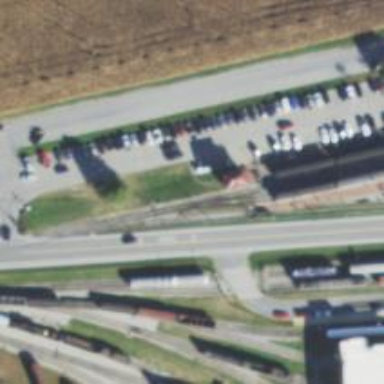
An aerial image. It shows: Miniature railway located in service yard.